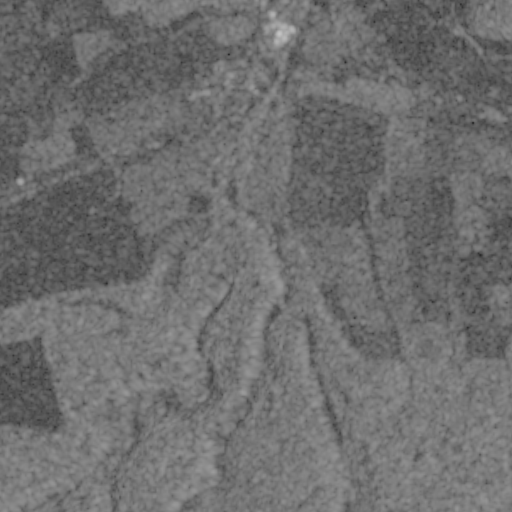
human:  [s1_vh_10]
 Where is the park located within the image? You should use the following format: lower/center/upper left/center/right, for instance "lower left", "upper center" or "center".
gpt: The park is located in the upper center of the image.
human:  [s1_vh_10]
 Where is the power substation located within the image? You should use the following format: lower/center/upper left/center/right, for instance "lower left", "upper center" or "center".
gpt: The power substation is located in the upper center of the image.
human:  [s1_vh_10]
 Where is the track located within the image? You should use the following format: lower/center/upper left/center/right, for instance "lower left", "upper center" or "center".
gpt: There is no track in the image.

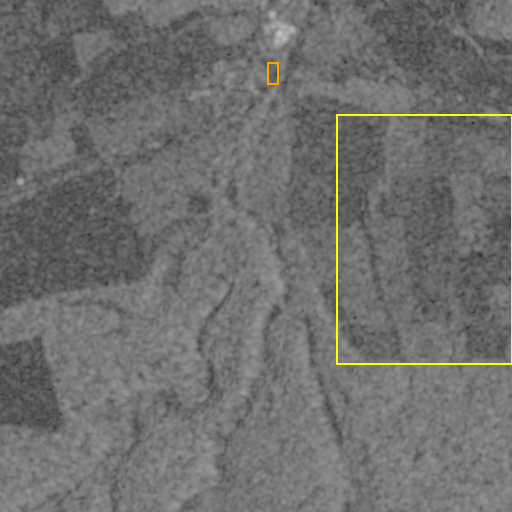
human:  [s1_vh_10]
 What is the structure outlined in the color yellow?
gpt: The structure outlined in yellow is a crop field.
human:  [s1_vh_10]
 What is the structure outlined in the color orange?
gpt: The structure outlined in orange is a park.
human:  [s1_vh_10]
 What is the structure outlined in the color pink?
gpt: There is no pink outline.